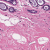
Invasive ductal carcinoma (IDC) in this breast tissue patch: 0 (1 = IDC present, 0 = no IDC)